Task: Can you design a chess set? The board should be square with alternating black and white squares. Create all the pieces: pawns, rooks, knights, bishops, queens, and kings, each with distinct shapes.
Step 2333:
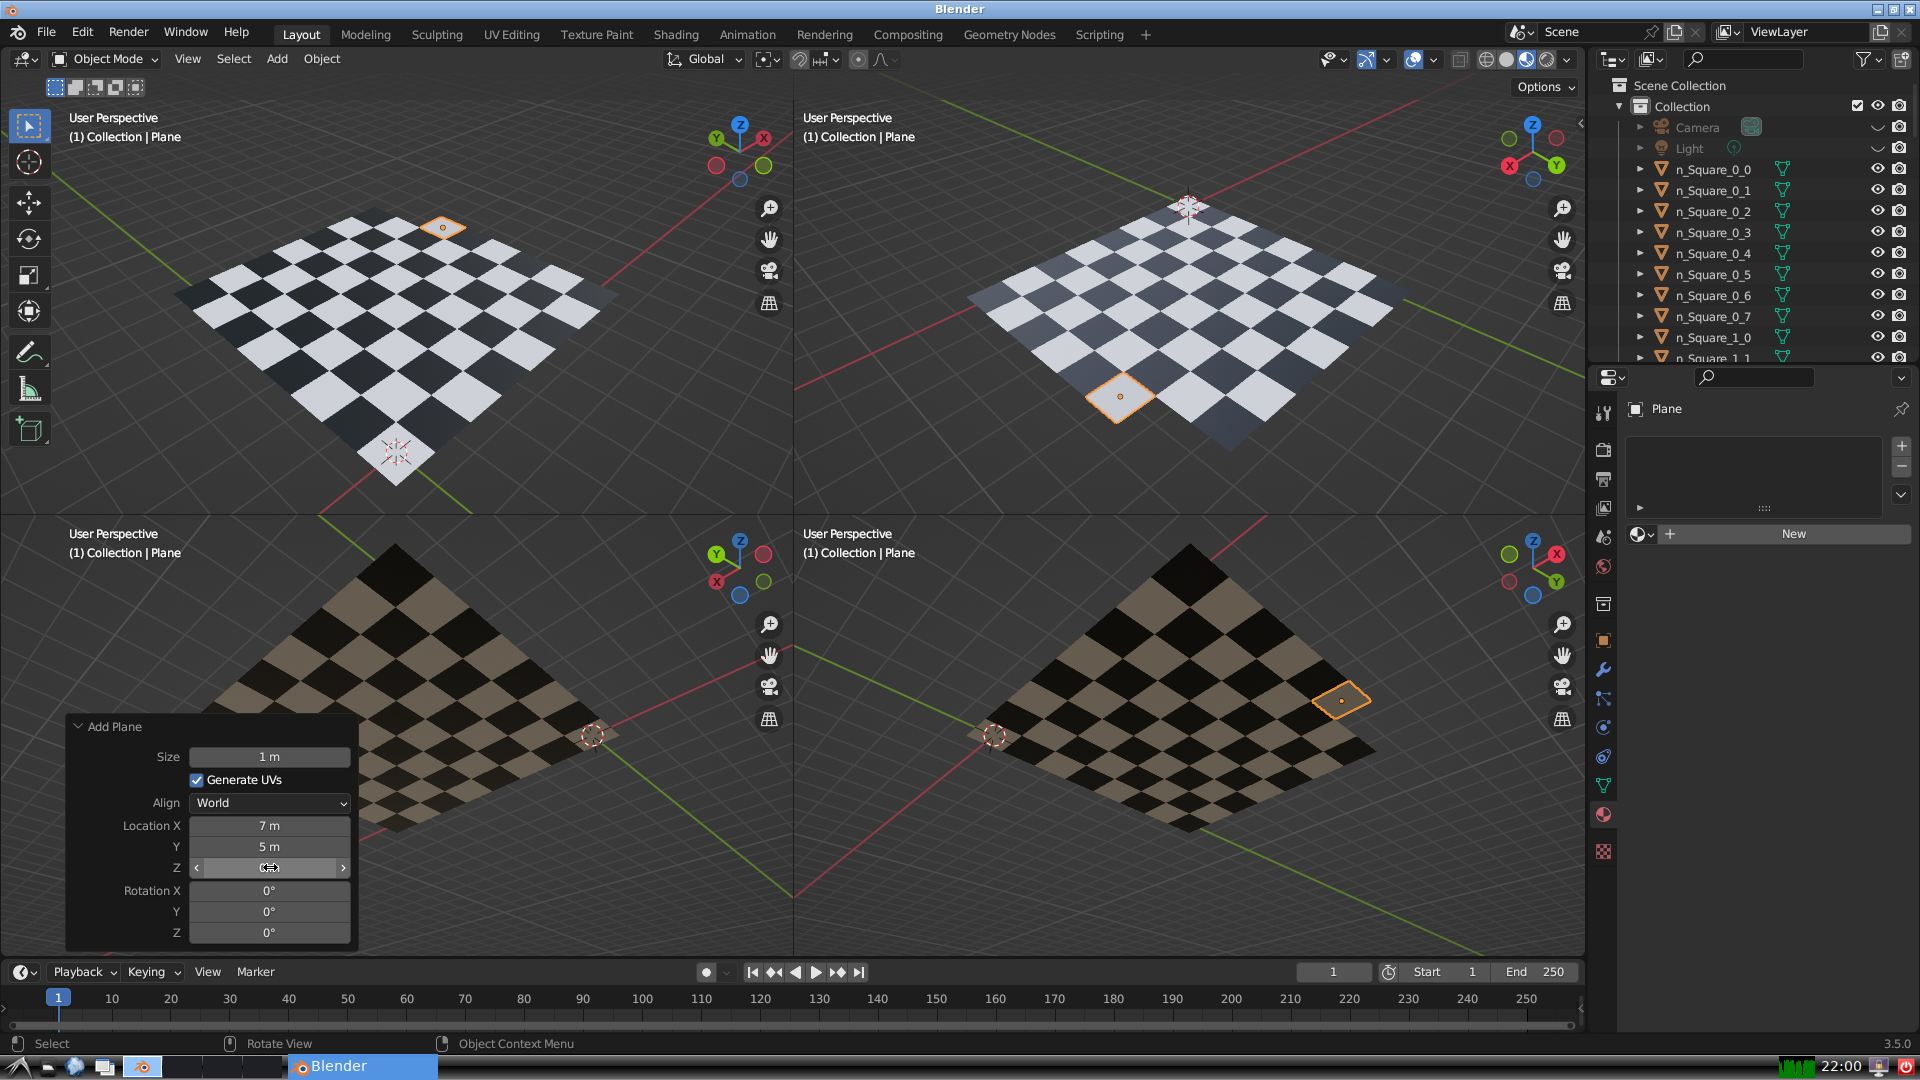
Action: {"mouse_move": [960, 540]}